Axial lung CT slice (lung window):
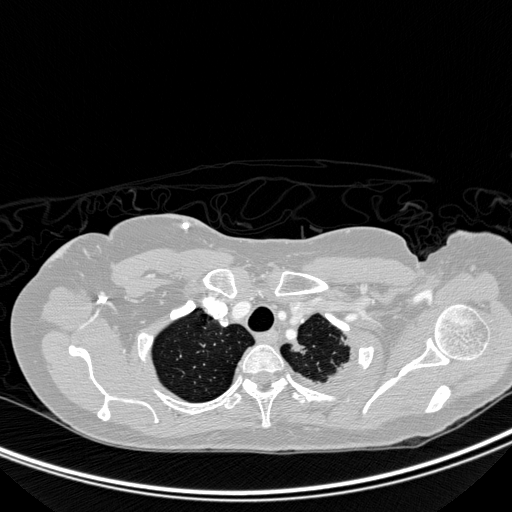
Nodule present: no